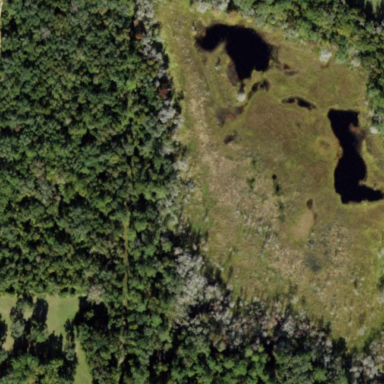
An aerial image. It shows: Marshy wetland area.